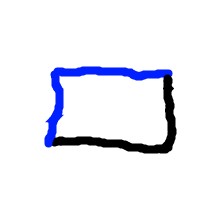
Shape: rectangle